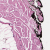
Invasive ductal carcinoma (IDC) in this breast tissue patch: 0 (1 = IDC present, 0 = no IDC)